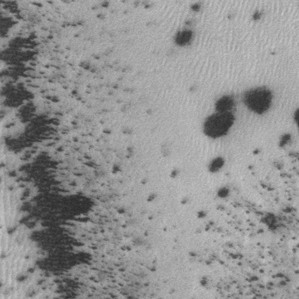
Label: frost